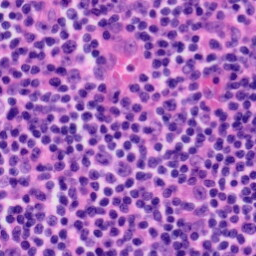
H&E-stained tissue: Tonsil